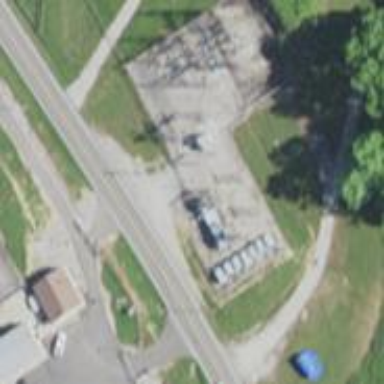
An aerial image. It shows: There is distribution substation enclosed by fence.